Question: I don't think this is a <URL> but I actually need some one wise to confirm my question.
My pattern is going to be similar too (albeit much more complex) the picture below (where my application starts from top to bottom).
It takes a complex object as part of the constructor and then goes through various processes (saved in different .dlls).
I've not taken on a project like this before and want to get it right - I know design patterns are designed to help and give guidance.

My question, what patterns could work. I am stuck on .NET 2.0. My research suggests sequence pattern.
So, am I limited to only the sequence pattern or does any one have another other suggestion?
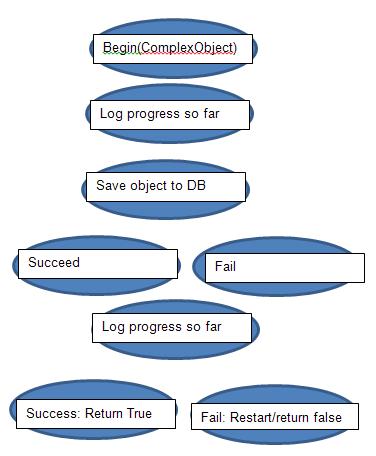
Answer: I have written similar code, but not just with a single pattern. Initially my approach was to code all in <URL> and then refactor. During refactoring I came across follwings;
1. Template pattern: Decoupled logic to seperate classes which I called an Activity (similar to WF), and these Activity classes behaved similar way and therefore used Template pattern.
2. Transaction Script pattern: An Activity itself is a Transaction Script and could accept Arguments, has a Fault property, and Results which it will be used, construct, stored during the execution.
3. Builder pattern: To wire up all the Acitivity classes for the business scenario, I ended up with Builder pattern.